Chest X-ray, PA view. Patient: 51 years old, sex M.
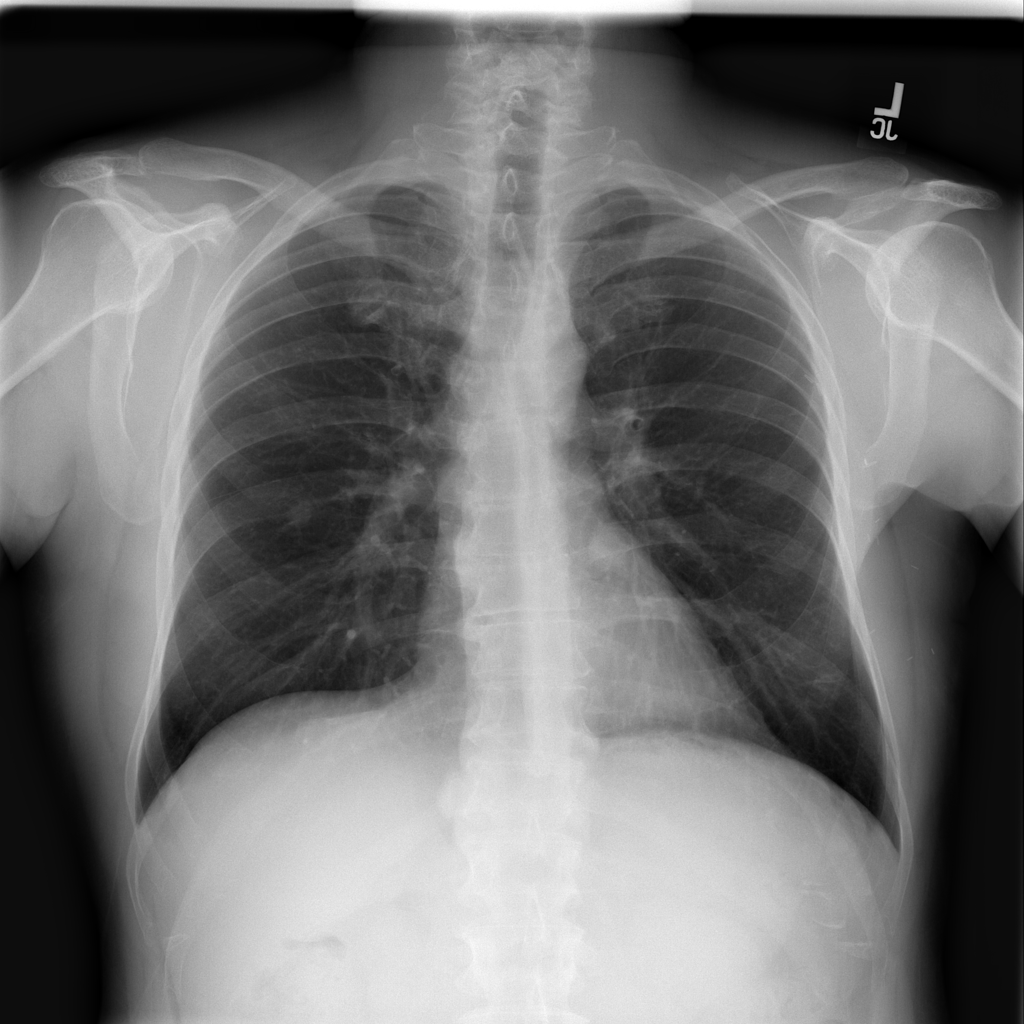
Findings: Nodule